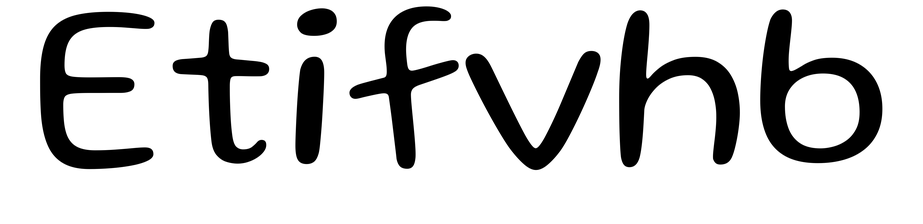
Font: Gluten_Light